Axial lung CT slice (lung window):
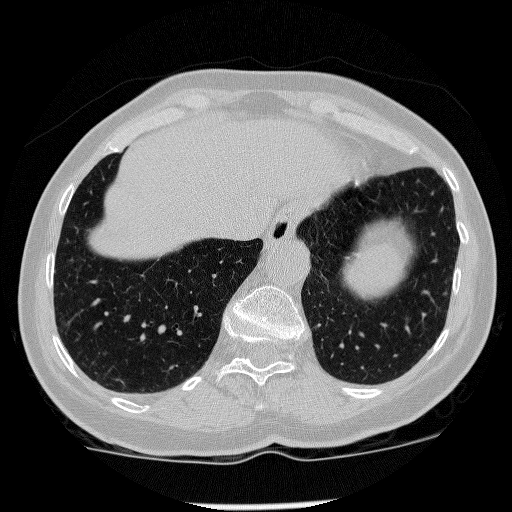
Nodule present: no